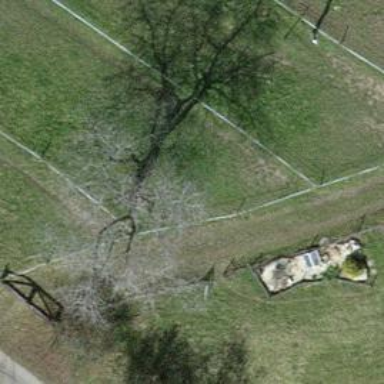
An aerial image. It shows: Urban area featuring tree as natural element.